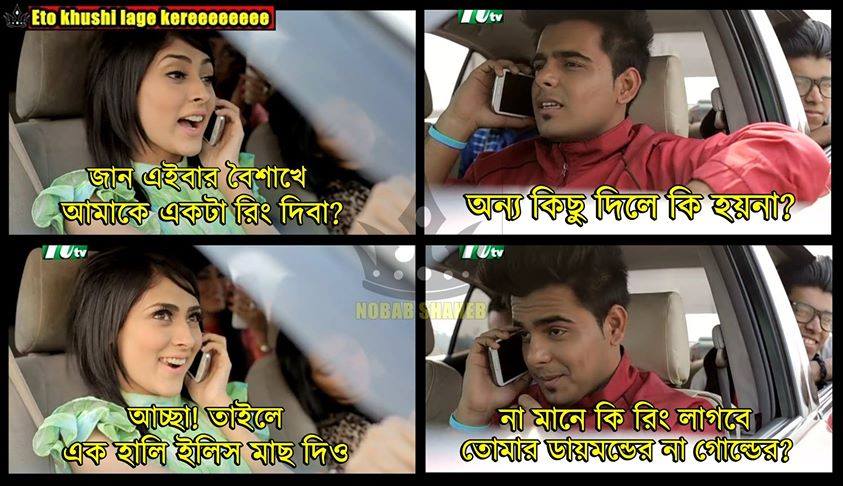
Caption: জান এইবার বৈশাখে আমাকে একটা রিং দিবা? অন্য কিছু দিলে কি হয়না? আচ্ছা" তাইলে এক হালি ইলিস মাছ দিও না মানে কি রিং লাগবে তোমার ডায়মন্ডের ন গোল্ডের?
Label: non-hate